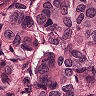
Metastatic tissue present: yes